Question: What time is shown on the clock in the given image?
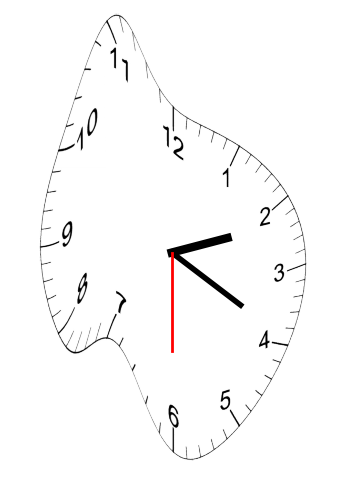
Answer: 02:19:30